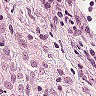
Metastatic tissue present: yes